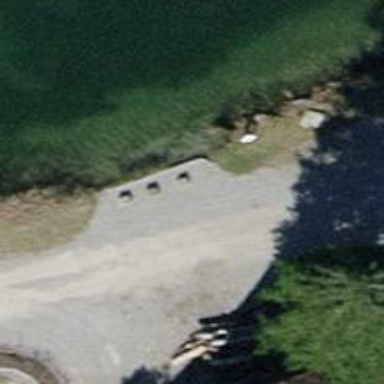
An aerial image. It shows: Concrete bench.